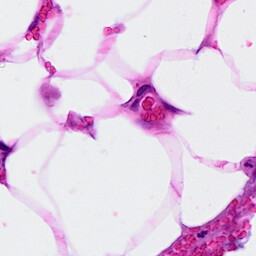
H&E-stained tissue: Breast